Question: ## Background
The normal way to call for the uninstallation an app is simply by using the <URL> intent :
'''
startActivity(new Intent(Intent.ACTION_DELETE, Uri.parse("package:" +packageName)));
'''
## The problem
starting with some Android version (don't remember which) , apps can be installed for multiple users on the same device.
This means there is a new way to uninstall an app, one which will uninstall it for all users (image taken from Lollipop - Android 5.0 ) :

## The question
I've searched in the documentation, but couldn't find the answer those questions:
1. Is there any way to perform this operation via an intent? Maybe something to add to the intent I've written above ?
2. Does ADB have a new command to remove an app for all users?
3. Is there a way to check if an app is installed for multiple users?
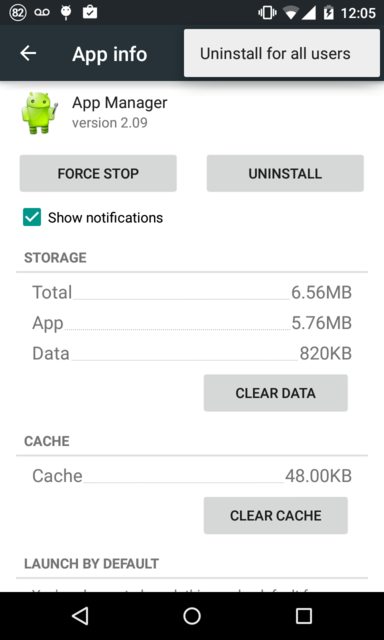
Answer: > Is there any way to perform this operation via an intent? Maybe
something to add to the intent I've written above ?
Yes, but be careful. You can pass in <URL>.
However, it's hidden because it:
> should not be part of normal application flow
You could just pass in the constant anyway, if you feel it's necessary and disagree with Google on that one. Just for example, here are the differences between passing in 'false' and 'true' with that constant
'''
final Uri packageURI = Uri.parse("package:" + "some.package.name");
final Intent uninstallIntent = new Intent(Intent.ACTION_UNINSTALL_PACKAGE, packageURI);
uninstallIntent.putExtra("android.intent.extra.UNINSTALL_ALL_USERS", false or true);
startActivity(uninstallIntent);
'''

> Does ADB have a new command to remove an app for all users?
No, the command remains the same.
'''
'adb uninstall 'some.package.name''
'''
This will remove that app for all users. I'm unaware of a way to specify a particular user.
> Is there a way to check if an app is installed for multiple users?
No, not that I'm aware of. In fact, when the Settings apps decides to place the <URL> option in the options menu, it's basically doing so based on whether or not there are multiple users period, not if both the current user and another user have an app installed.
Not to mention, most of the methods in <URL> permission which is a system API and hidden. So, I'm not even sure why that's a public method.
Also, you can easily test all of your questions, much like I did, by creating a dummy user on your device. You don't even need to log into a Google account.